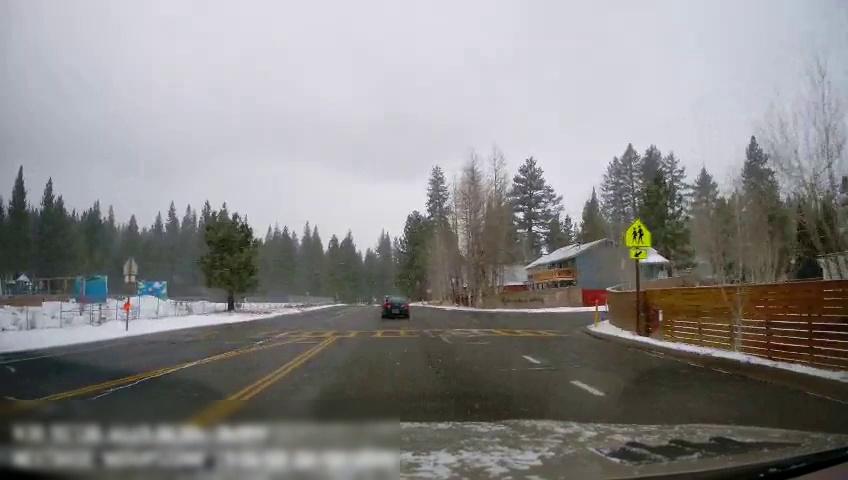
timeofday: Day
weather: Snowy
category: Drivable Space
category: Vehicles | Car
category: Lanes | Alternate Lane
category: Lanes | Current Lane
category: Lanes | Opposite Lane
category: Lanes | Alternate Lane
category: Lanes | Opposite Lane
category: Lanes | Opposite Lane
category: Lanes | Current Lane
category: Traffic | Signs
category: Traffic | Signs